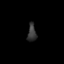
Tissue: lung
Cell type: Epithelial cells
Senescence score: 0.232
Nuclear area (px): 151
Mean DAPI intensity: 53.722